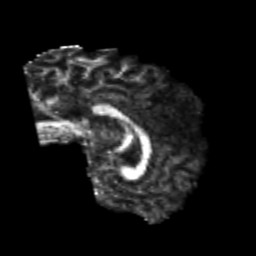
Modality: FA
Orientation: sagittal
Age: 20
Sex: male
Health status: healthy
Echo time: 0.074 s